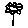
Label: flower